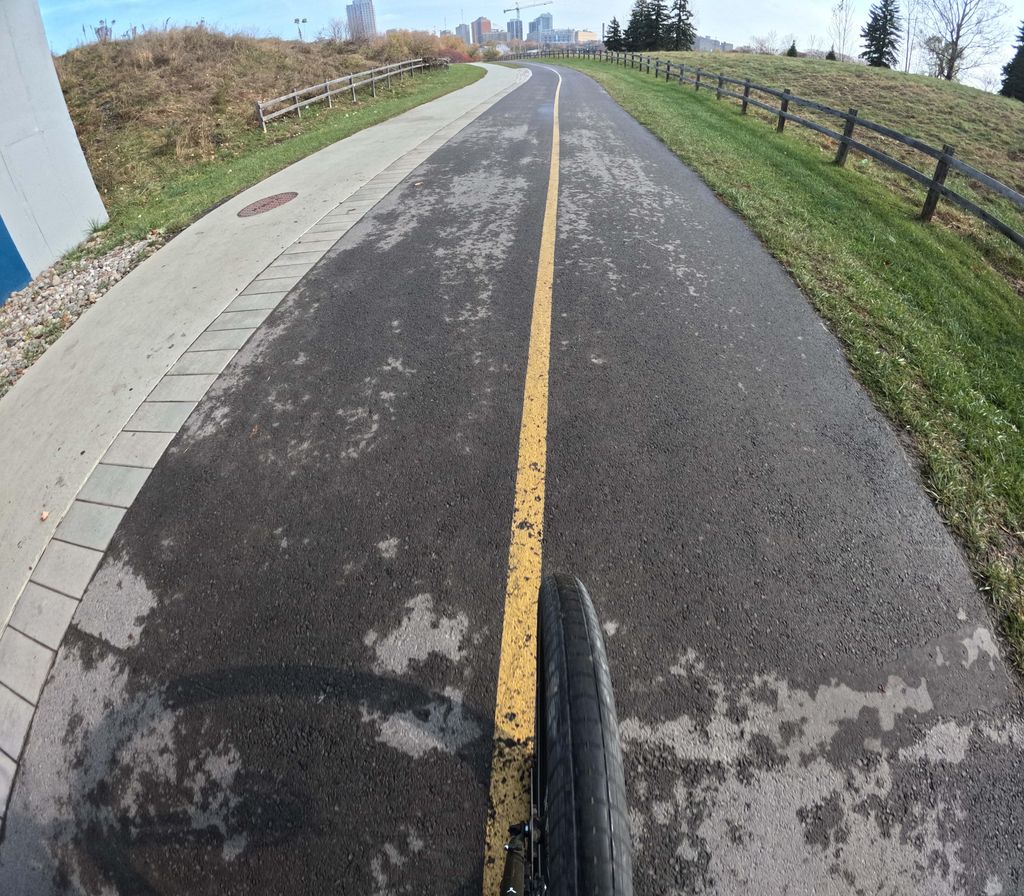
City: ottawa-gatineau